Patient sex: F
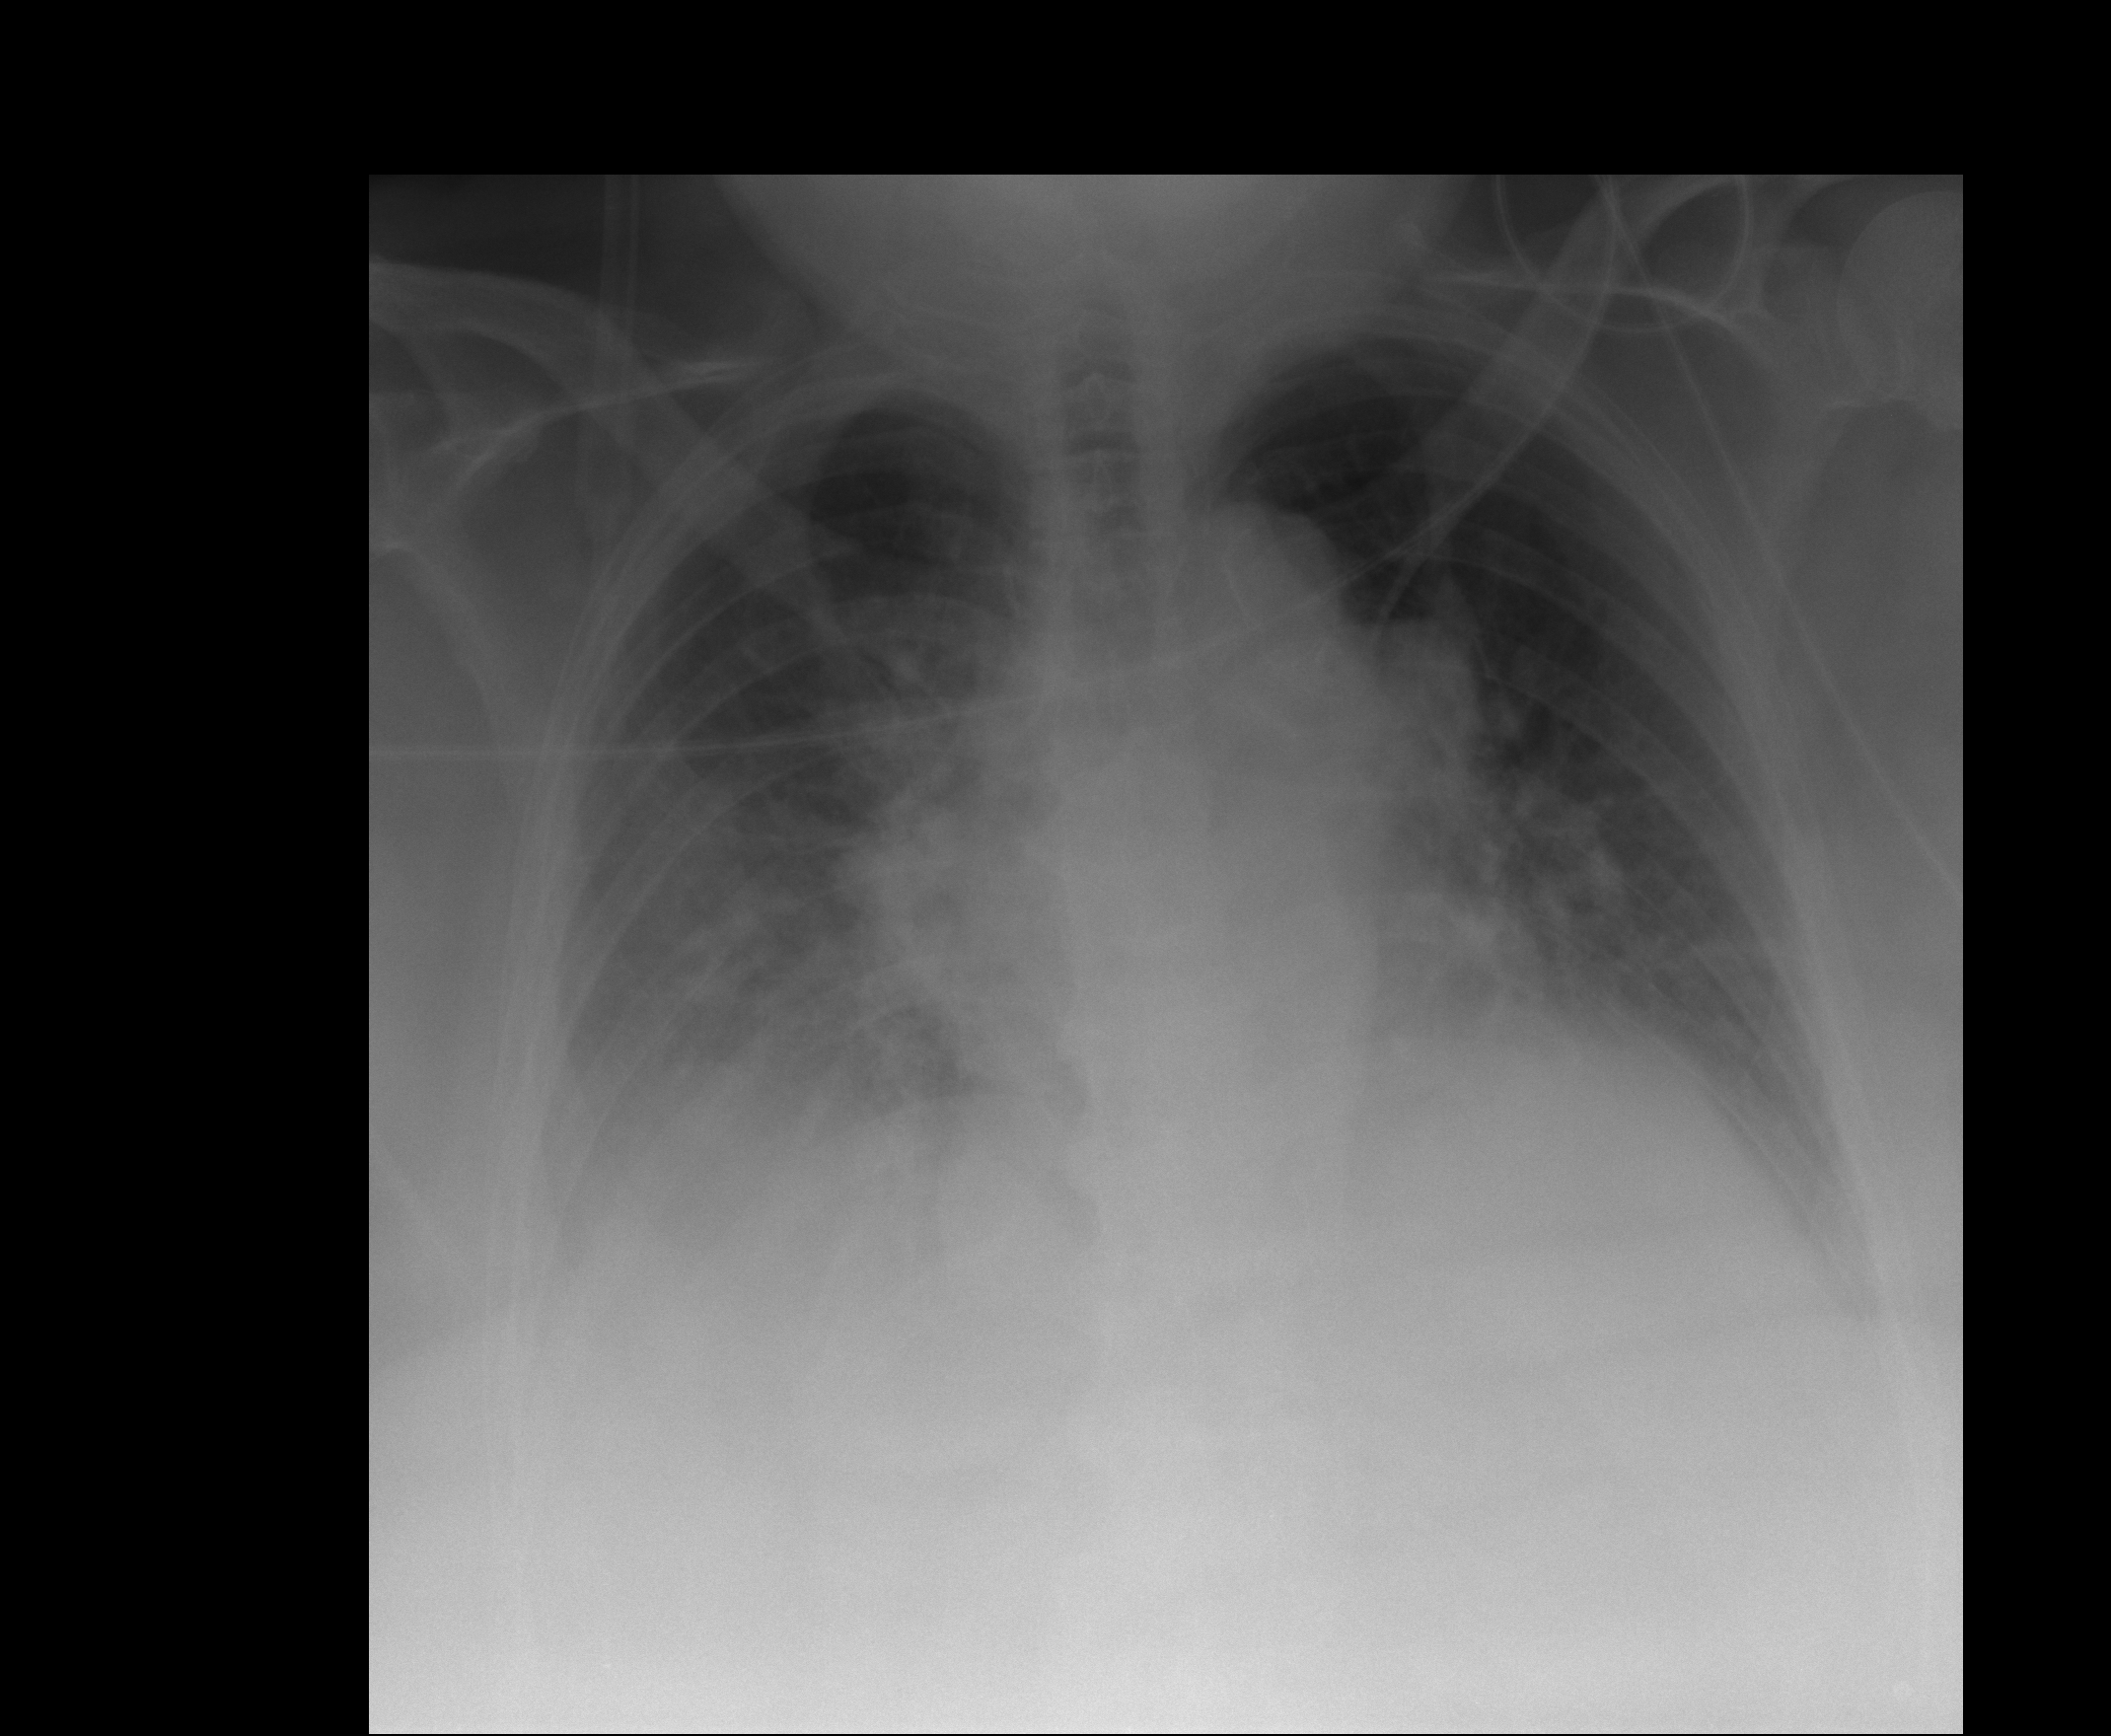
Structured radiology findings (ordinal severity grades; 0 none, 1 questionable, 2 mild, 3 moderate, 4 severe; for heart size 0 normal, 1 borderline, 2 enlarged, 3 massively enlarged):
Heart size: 0
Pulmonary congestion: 0
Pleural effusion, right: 3
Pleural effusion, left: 2
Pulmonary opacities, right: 3
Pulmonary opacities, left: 2
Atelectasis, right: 3
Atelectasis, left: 3